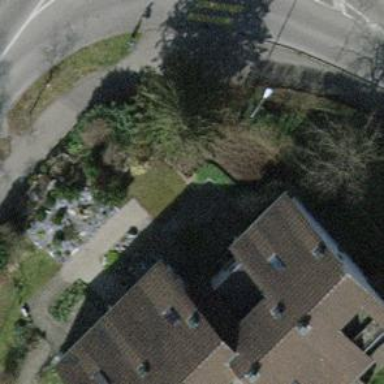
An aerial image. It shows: Terrace building.